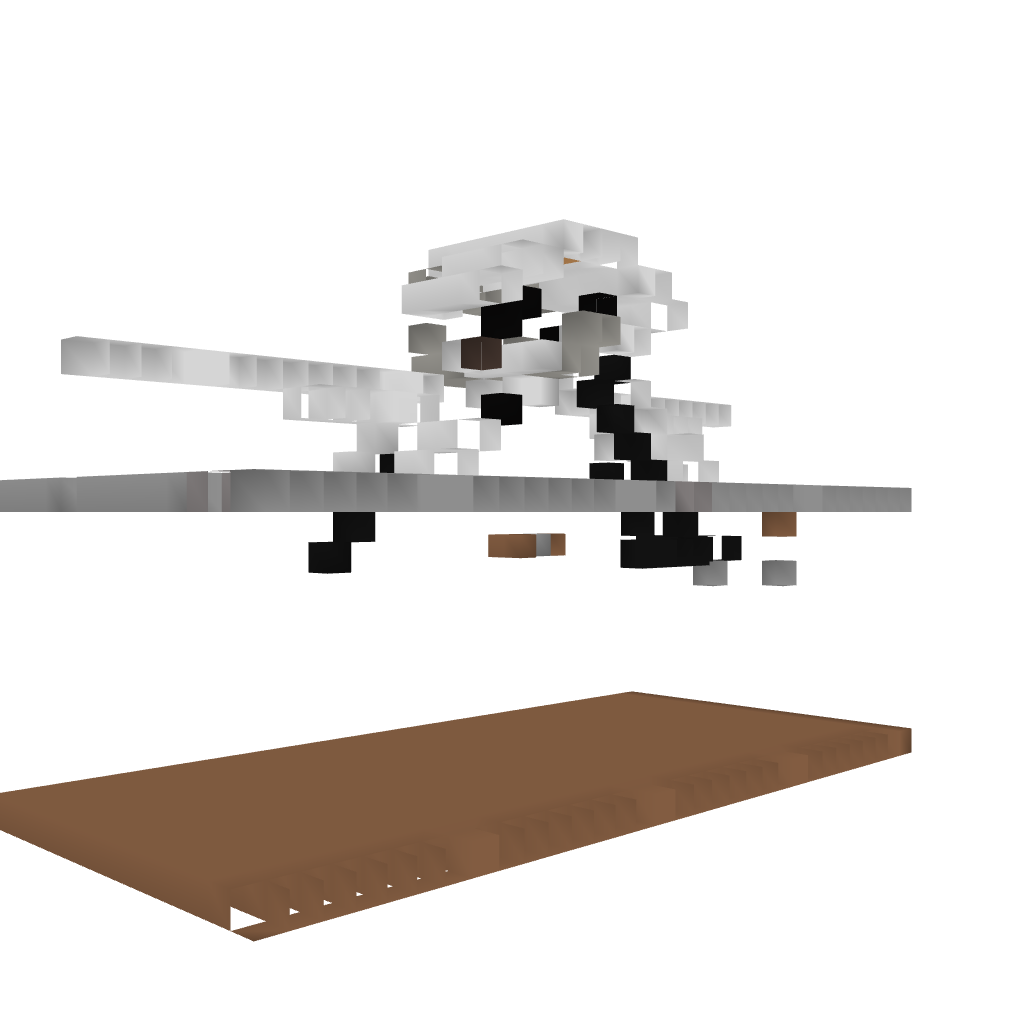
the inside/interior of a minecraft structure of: Futuristic Redstone Gate